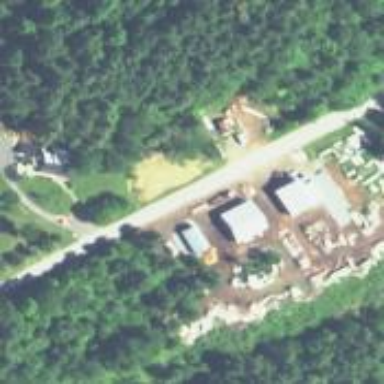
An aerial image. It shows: Sawmill crafting area.